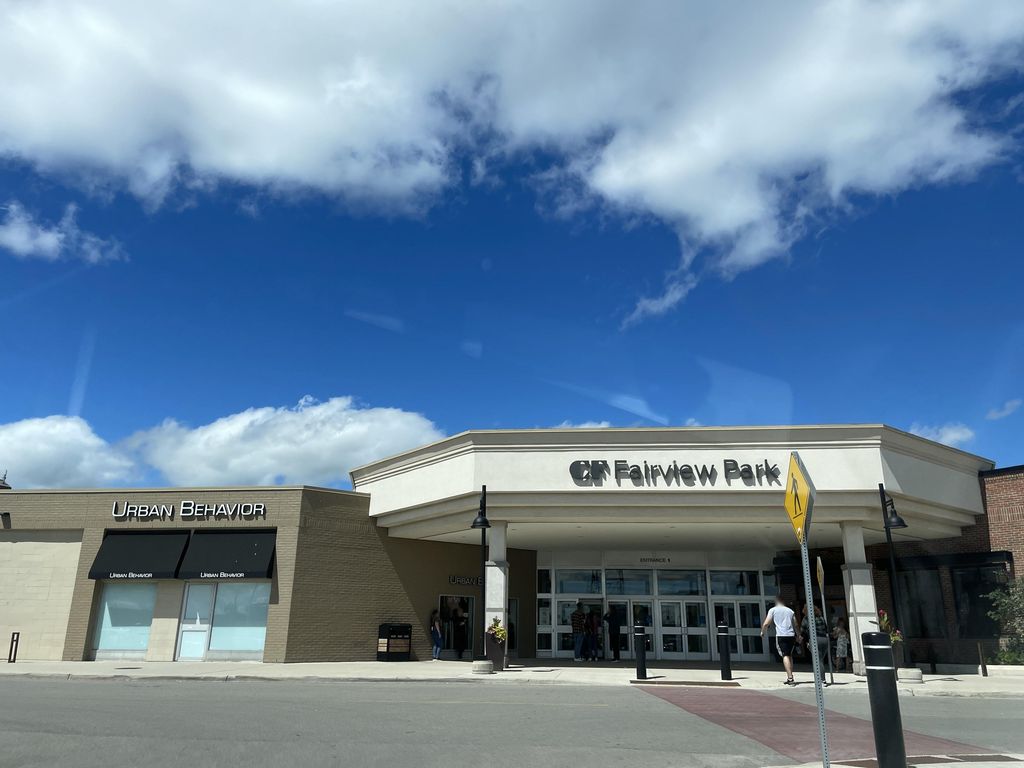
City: kitchener-waterloo